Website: walmart
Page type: receipt
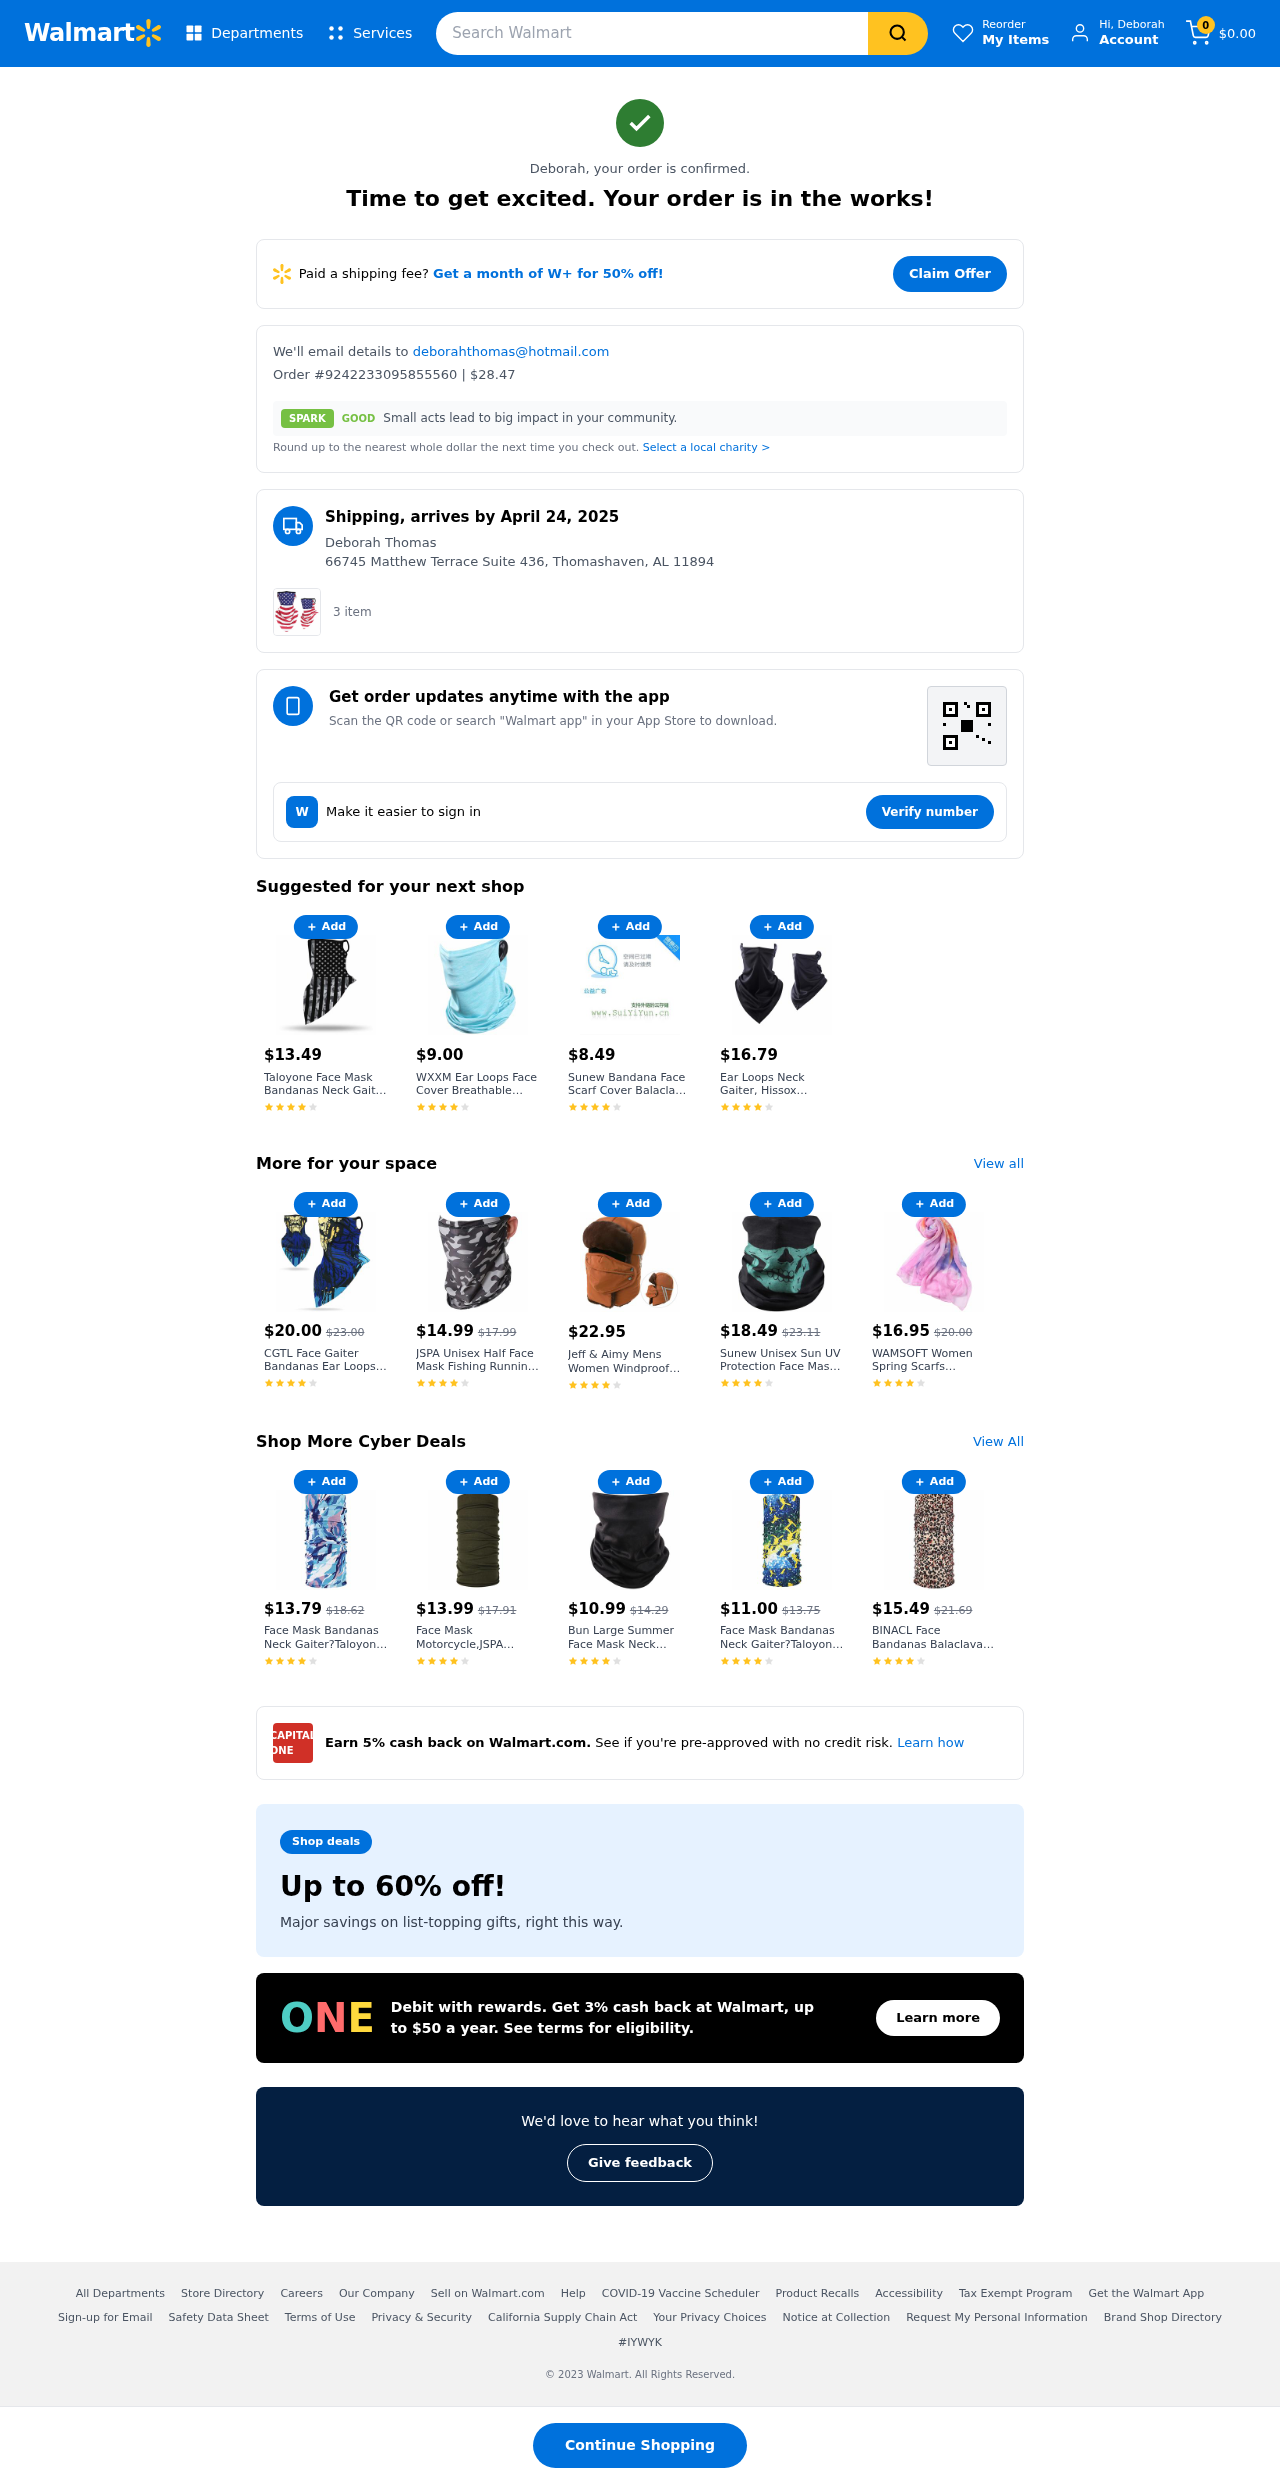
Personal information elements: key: PII_EMAIL
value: deborahthomas@hotmail.com
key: PII_FIRSTNAME
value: Deborah
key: PII_FULLNAME
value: Deborah Thomas
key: PII_ADDRESS
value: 66745 Matthew Terrace Suite 436, Thomashaven, AL 11894
Product elements: key: PRODUCT10_NAME
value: WAMSOFT Women Spring Scarfs Lightweight, Girls Large Chiffon Neck Scarves Soft Flower Print Sheer Of
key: PRODUCT10_PRICE
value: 16.95
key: PRODUCT11_NAME
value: WXXM Ear Loops Face Cover Breathable Face Scarf Sun UV Protection Neck Gaiter 1 Piece Grey
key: PRODUCT11_PRICE
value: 11.95
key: PRODUCT12_NAME
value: Face Mask Bandanas Neck Gaiter?Taloyone Face Balaclava Non Slip Light Cool Breathable for Sun Wind D
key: PRODUCT12_PRICE
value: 13.79
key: PRODUCT13_NAME
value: Face Mask Motorcycle,JSPA Cooling Seamless Lightweight Thin Moisture Wicking Neck Gaiter Summer Prot
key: PRODUCT13_PRICE
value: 13.99
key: PRODUCT14_NAME
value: Bun Large Summer Face Mask Neck Gaiter Bandana Protective Face Cover for Outdoors Colour 05
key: PRODUCT14_PRICE
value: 10.99
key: PRODUCT15_NAME
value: Face Mask Bandanas Neck Gaiter?Taloyone Face Balaclava Non Slip Light Cool Breathable for Sun Wind D
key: PRODUCT15_PRICE
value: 11
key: PRODUCT16_NAME
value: BINACL Face Bandanas Balaclava, Unisex Neck Gaiter Scarf Novelty Stretchable Wind Sun UV Protection
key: PRODUCT16_PRICE
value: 15.49
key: PRODUCT17_NAME
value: Ristake Neck Gaiters, Face Bandana Neck Gaiter Face Scarf Balaclava for Sun Dust Wind, 1 Pack, Green
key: PRODUCT17_PRICE
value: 17.95
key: PRODUCT1_QUANTITY
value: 3
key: PRODUCT2_NAME
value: Taloyone Face Mask Bandanas Neck Gaiter Ear Loops Face Balaclava Non Slip Light Cool Breathable for
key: PRODUCT2_PRICE
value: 13.49
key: PRODUCT3_NAME
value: WXXM Ear Loops Face Cover Breathable Face Scarf Sun UV Protection Neck Gaiter 1 Piece Blue
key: PRODUCT3_PRICE
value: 9
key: PRODUCT4_NAME
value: Sunew Bandana Face Scarf Cover Balaclava Neck Gaiter Summer Mouth Covering Headband Ear Loop Men Wom
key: PRODUCT4_PRICE
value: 8.49
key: PRODUCT5_NAME
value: Ear Loops Neck Gaiter, Hissox Womens Mens Face Scarf Shield Bandana Ear Loops Dust UV Balaclava Outd
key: PRODUCT5_PRICE
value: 16.79
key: PRODUCT6_NAME
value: CGTL Face Gaiter Bandanas Ear Loops Ice Dacron Seamless Headband Scarf Headwear Dust Wind UV Protect
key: PRODUCT6_PRICE
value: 20
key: PRODUCT7_NAME
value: JSPA Unisex Half Face Mask Fishing Running Mask Wear as Neck Gaiter Outdoors Cycling Solid Face Mask
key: PRODUCT7_PRICE
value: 14.99
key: PRODUCT8_NAME
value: Jeff & Aimy Mens Women Windproof Trapper Faux Fur Ear Flaps Hunting Bomber Russian Hat Face Mask Ora
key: PRODUCT8_PRICE
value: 22.95
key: PRODUCT9_NAME
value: Sunew Unisex Sun UV Protection Face Mask Neck Gaiter Windproof Scarf Sunscreen Breathable Bandana fo
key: PRODUCT9_PRICE
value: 18.49
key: PRODUCT6_ORIGINAL_PRICE
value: $23.00
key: PRODUCT7_ORIGINAL_PRICE
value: $17.99
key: PRODUCT9_ORIGINAL_PRICE
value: $23.11
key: PRODUCT10_ORIGINAL_PRICE
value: $20.00
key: PRODUCT11_ORIGINAL_PRICE
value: $14.58
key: PRODUCT12_ORIGINAL_PRICE
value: $18.62
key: PRODUCT13_ORIGINAL_PRICE
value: $17.91
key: PRODUCT14_ORIGINAL_PRICE
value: $14.29
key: PRODUCT15_ORIGINAL_PRICE
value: $13.75
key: PRODUCT16_ORIGINAL_PRICE
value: $21.69
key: PRODUCT17_ORIGINAL_PRICE
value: $23.69
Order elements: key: ORDER_NUM_ITEMS
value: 0
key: ORDER_TOTAL
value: $0.00
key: ORDER_ID
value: #9242233095855560
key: ORDER_TOTAL
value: $28.47
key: ORDER_DELIVERY_DATE
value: April 24, 2025
Search elements: key: HEADER_SEARCH
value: Search Walmart